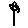
Label: flower